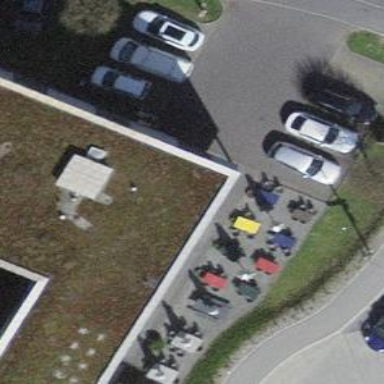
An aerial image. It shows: Parking available on the street side.